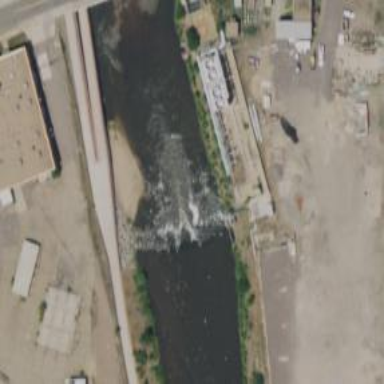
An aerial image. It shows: Weir along the waterway.